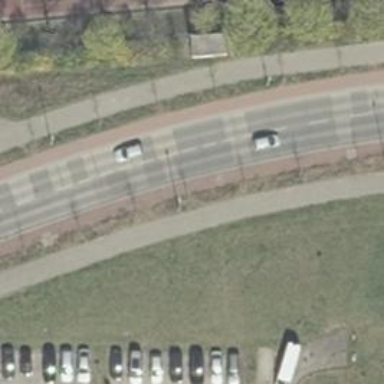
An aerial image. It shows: Footway.